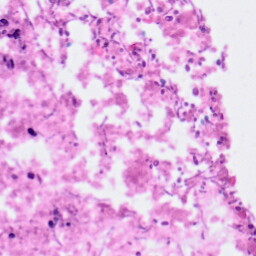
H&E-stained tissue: Pancreatic